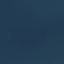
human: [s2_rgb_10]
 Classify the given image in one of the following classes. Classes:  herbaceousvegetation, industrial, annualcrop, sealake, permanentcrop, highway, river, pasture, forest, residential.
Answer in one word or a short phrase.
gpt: SeaLake